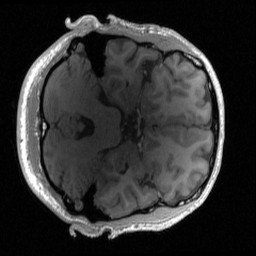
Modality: T1w
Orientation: axial
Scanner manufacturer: siemens
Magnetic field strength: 3 T
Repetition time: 2 s
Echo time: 0.0022 s